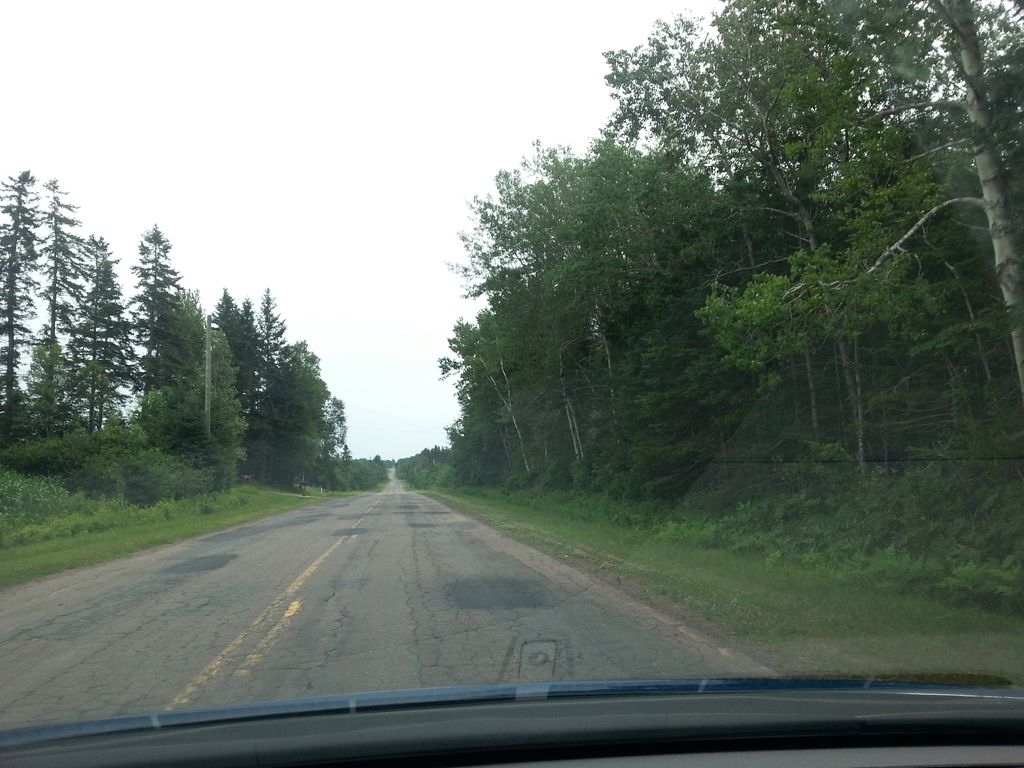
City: charlottetown